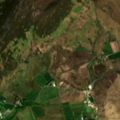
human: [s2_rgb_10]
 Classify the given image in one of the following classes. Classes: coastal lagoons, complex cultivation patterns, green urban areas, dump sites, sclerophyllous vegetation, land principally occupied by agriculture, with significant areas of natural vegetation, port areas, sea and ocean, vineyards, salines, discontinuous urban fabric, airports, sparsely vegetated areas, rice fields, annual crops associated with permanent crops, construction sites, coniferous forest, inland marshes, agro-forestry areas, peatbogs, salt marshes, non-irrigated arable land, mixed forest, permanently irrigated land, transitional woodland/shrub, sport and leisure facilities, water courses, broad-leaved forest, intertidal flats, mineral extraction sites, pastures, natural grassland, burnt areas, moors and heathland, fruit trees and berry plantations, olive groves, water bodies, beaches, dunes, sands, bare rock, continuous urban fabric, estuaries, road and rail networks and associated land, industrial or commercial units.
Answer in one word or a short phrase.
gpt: pastures, moors and heathland, burnt areas, peatbogs